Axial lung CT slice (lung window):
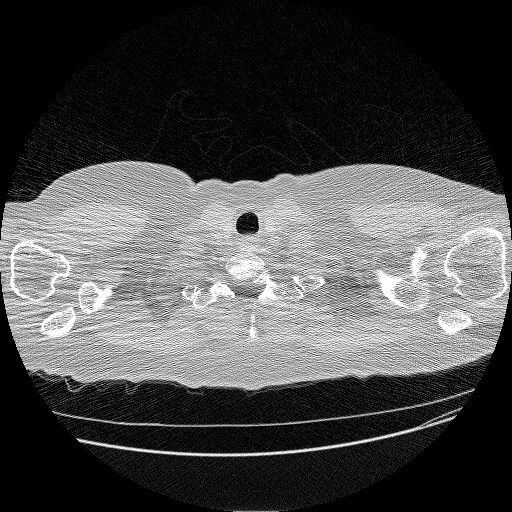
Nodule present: no